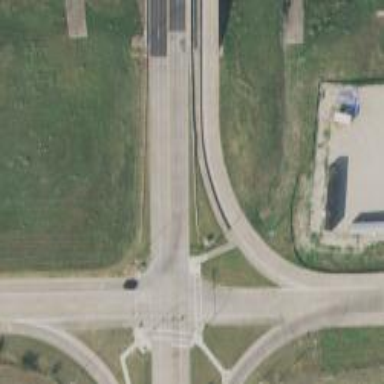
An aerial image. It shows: Secondary link road.